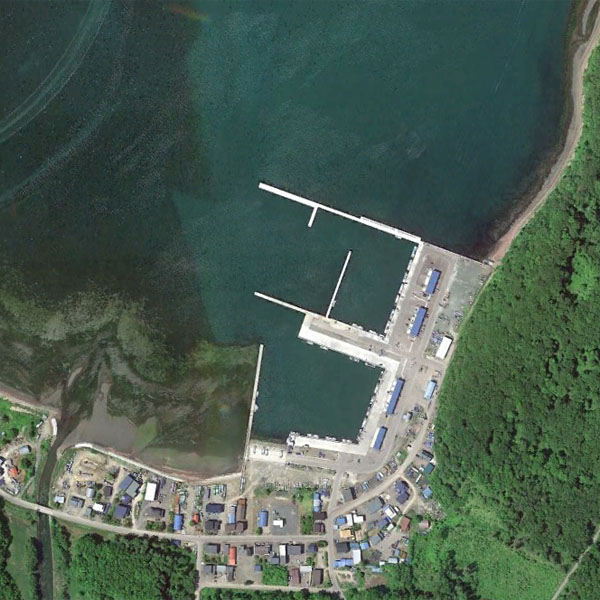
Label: Port